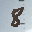
Label: 8